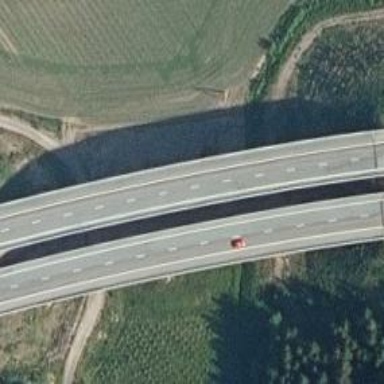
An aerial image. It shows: Motorway bridge with asphalt surface.